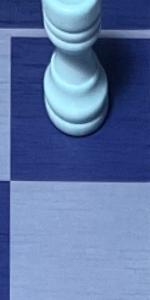
Label: Empty